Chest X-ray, AP view. Patient: 37 years old, sex M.
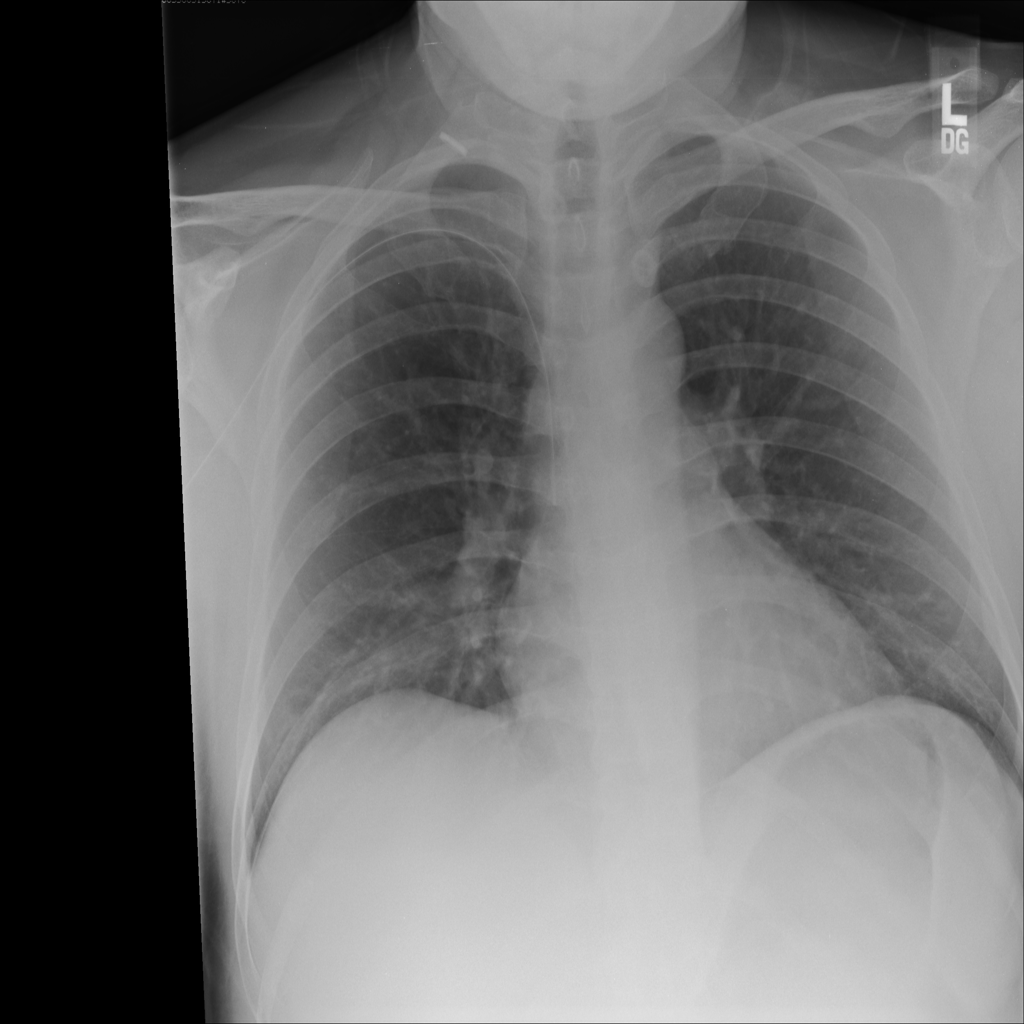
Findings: No Finding